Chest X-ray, AP view. Patient: 26 years old, sex M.
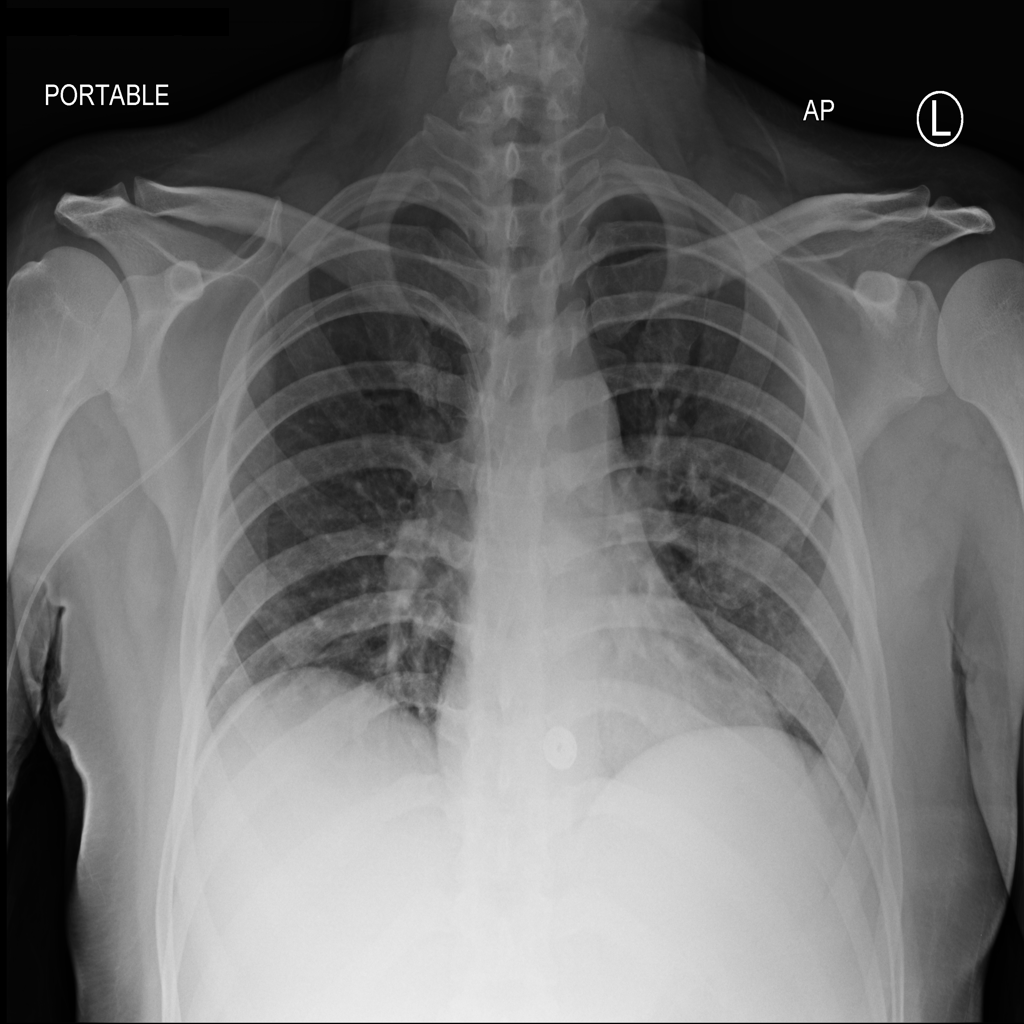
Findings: No Finding